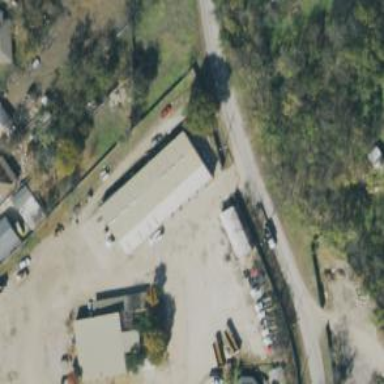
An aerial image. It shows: Car repair building.